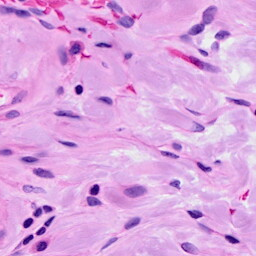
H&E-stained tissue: Ovarian